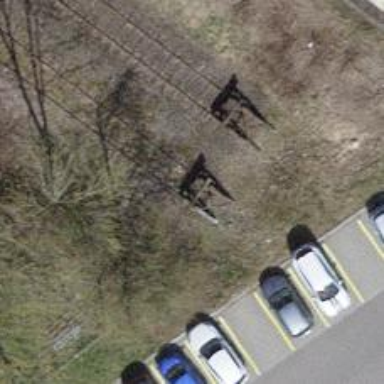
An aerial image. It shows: Railway buffer stop.